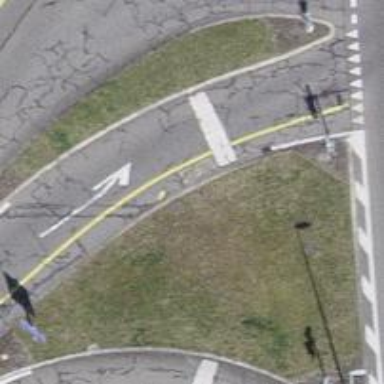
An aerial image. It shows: Secondary road with asphalt surface.